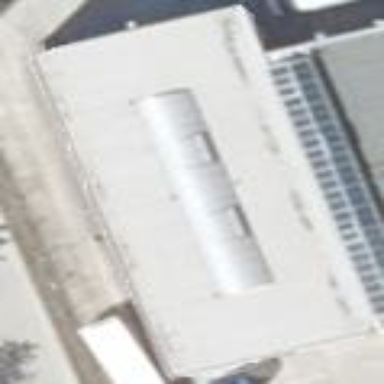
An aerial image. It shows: Industrial building.